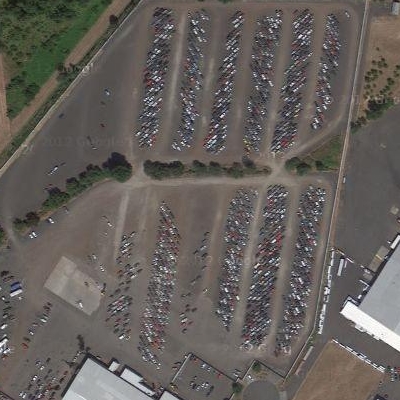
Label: gParking